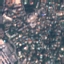
Land use / land cover: Residential